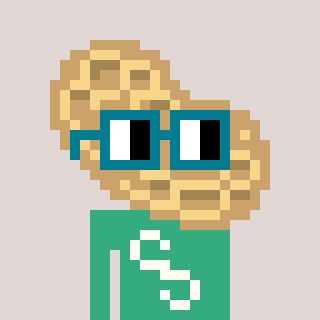
a pixel art character with square dark green glasses, a peanut-shaped head and a teal-colored body on a warm background